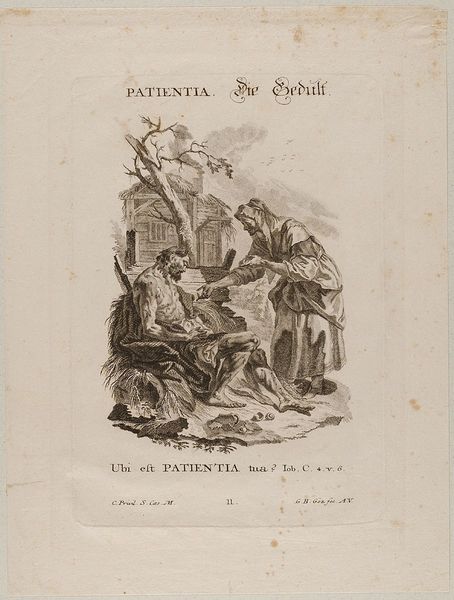
Titel: Die Geduld
Künstler: Gottfried Bernhard Göz
Standort: Hamburg
Institution: Museum für Kunst und Gewerbe Hamburg
Schlagwörter: baum, wasser, männer, zeichnung, haus, trinken, bibel, falten, hütte, gewand, rokoko, grafik, graphik, bank, kartusche, fotografie, photographie, buch, druckgraphik, druckgrafik, seite, emotionen, latein, rocaille, style, reproduktionen, druckerzeugnisse, muschelwerk, gefühl, ornamentstich, vorlageblätter, punktiermanier, punktiertechnik, mitgefühl